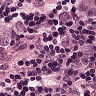
Metastatic tissue present: yes